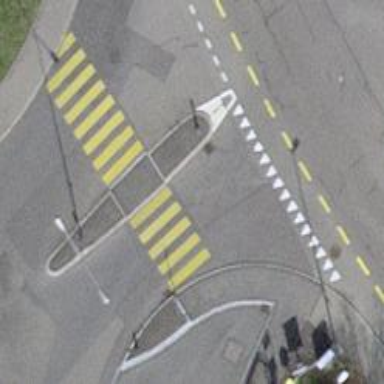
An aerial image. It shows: Uncontrolled zebra crossing with central island.